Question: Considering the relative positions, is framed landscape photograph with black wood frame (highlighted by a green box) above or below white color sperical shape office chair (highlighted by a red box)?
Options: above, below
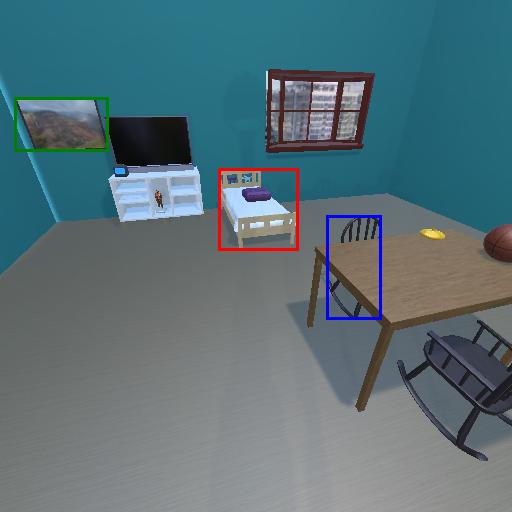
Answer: above